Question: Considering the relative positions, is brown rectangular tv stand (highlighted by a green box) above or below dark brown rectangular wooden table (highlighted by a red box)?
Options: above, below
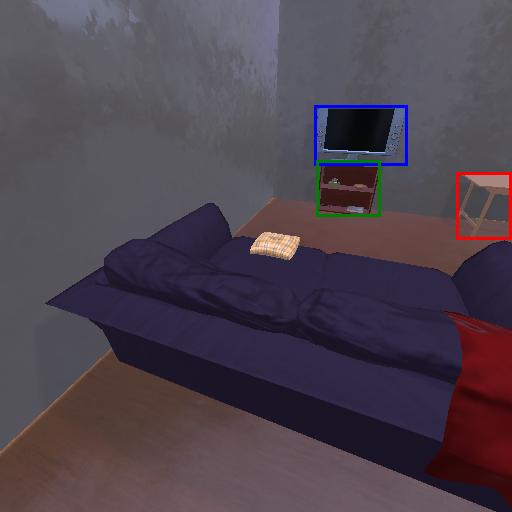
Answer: above